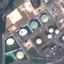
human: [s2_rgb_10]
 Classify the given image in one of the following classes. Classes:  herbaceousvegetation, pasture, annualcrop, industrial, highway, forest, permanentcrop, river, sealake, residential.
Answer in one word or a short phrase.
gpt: Industrial